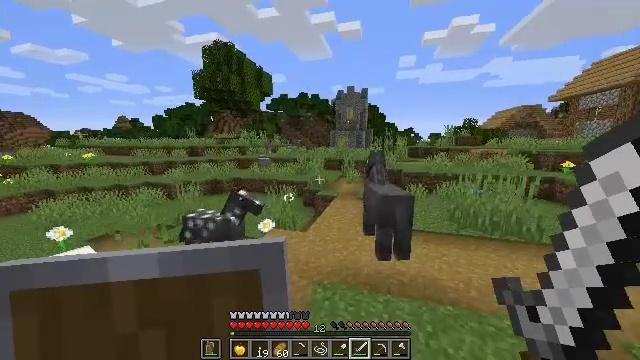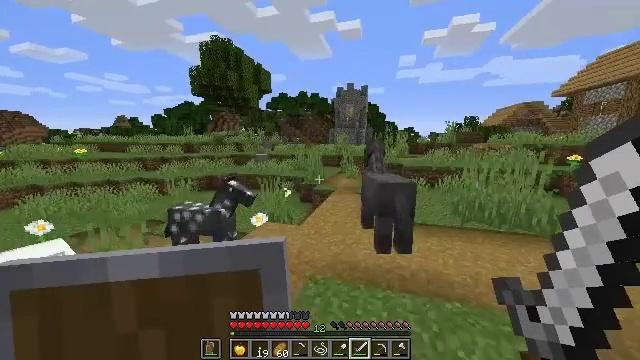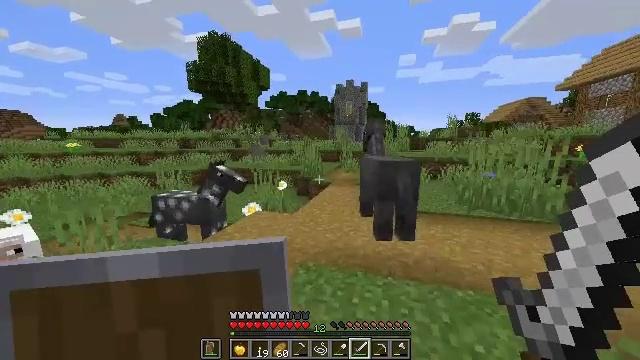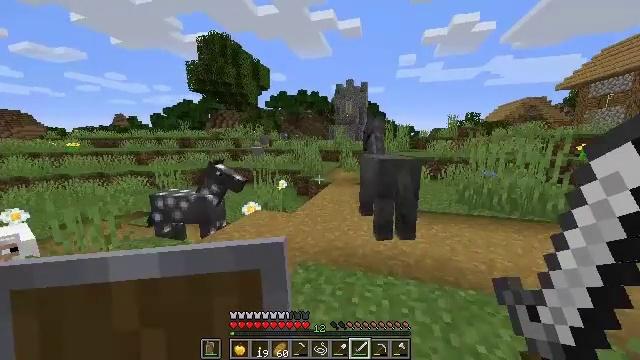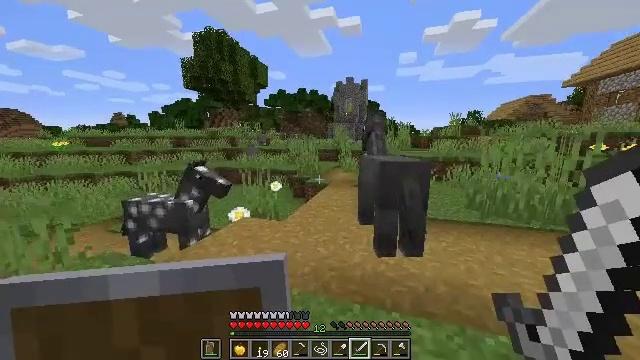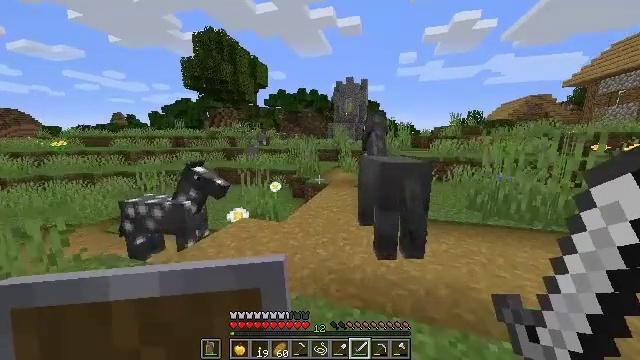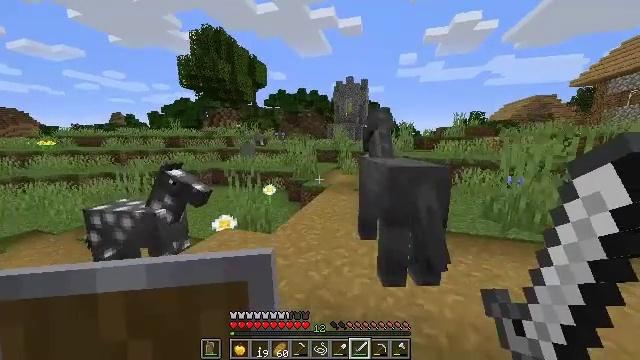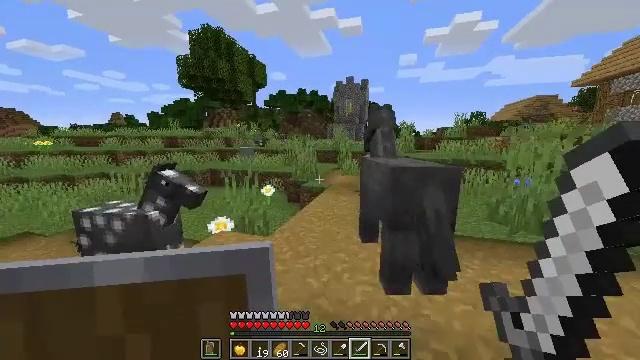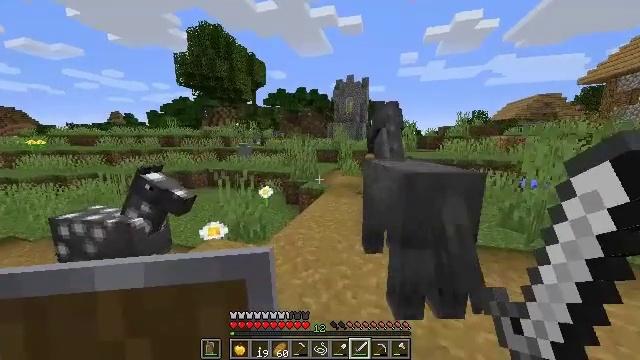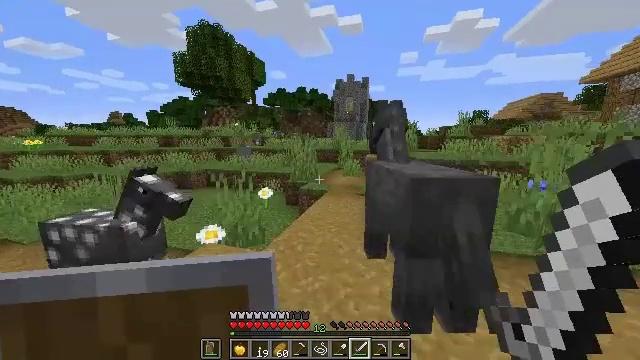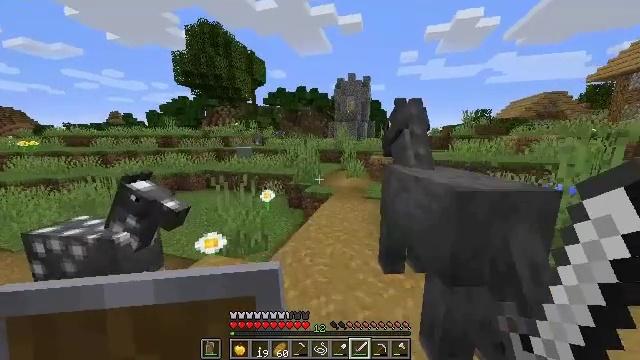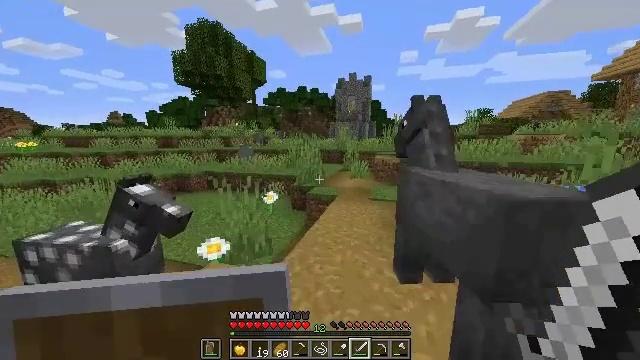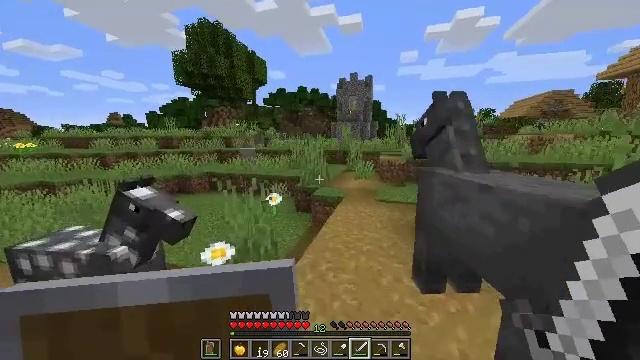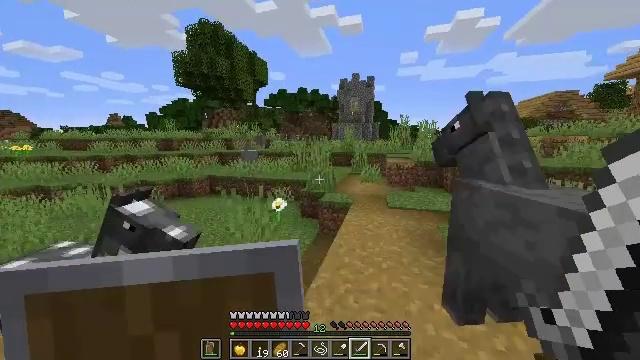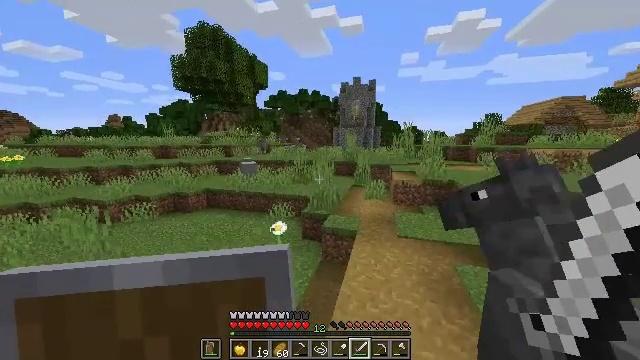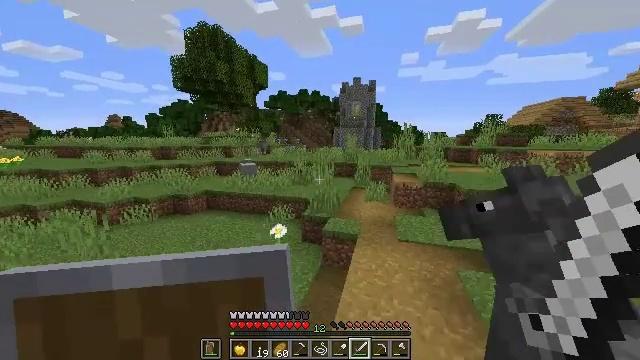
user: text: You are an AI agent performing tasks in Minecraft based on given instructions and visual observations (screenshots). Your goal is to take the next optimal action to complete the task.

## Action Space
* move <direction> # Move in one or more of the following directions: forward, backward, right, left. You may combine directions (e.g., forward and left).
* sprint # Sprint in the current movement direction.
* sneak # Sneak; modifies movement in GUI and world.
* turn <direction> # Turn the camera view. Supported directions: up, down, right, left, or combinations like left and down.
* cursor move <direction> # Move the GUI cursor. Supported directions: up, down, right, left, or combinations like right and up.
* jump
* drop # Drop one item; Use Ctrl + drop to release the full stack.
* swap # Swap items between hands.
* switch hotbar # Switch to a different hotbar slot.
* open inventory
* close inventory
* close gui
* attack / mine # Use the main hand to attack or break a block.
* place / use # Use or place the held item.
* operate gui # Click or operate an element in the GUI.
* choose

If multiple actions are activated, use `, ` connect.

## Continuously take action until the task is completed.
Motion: motion action
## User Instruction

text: Harvest a cornflower from the meadow.
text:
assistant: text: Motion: move forward, jump
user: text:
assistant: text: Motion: move forward, jump
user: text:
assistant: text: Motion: move forward, jump
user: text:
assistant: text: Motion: move forward
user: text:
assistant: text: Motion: move forward
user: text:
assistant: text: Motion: move forward
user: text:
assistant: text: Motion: move forward
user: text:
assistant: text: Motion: move forward
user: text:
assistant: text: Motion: move forward and move left
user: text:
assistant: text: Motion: move forward and move left
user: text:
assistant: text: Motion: move forward and move left
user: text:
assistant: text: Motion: move forward and move left
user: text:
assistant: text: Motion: move forward, jump
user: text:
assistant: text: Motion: move forward, jump
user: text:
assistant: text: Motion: move forward, jump
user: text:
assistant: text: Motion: move forward, jump
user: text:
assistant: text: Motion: move forward and move right, jump
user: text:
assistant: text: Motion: move forward and move right, jump
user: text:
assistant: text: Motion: move forward and move right, jump
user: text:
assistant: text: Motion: move forward and move right, jump
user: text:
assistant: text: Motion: move forward and move right, jump
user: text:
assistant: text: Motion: move forward and move right, jump
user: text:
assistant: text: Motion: move forward and move right, turn left, jump
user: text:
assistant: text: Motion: move forward and move right, turn left and down, jump
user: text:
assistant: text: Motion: move forward and move right, turn left and down, jump
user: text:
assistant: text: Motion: move forward and move right, turn left, jump
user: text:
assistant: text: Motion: move forward and move right, jump
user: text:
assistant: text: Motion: move forward and move right, jump
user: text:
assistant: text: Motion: move forward and move right, jump
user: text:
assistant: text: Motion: move forward and move right, jump